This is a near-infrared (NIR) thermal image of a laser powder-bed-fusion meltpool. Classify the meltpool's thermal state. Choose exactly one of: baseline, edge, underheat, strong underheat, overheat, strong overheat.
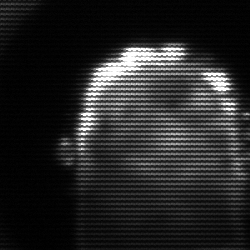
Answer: baseline